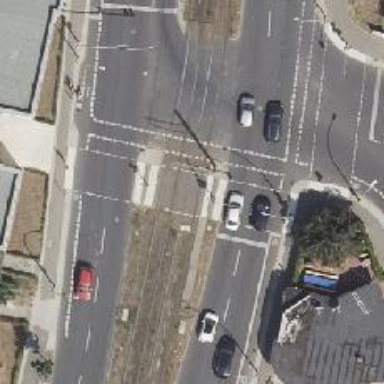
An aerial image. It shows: Asphalt footway with crossing controlled by traffic signals and pedestrian island.